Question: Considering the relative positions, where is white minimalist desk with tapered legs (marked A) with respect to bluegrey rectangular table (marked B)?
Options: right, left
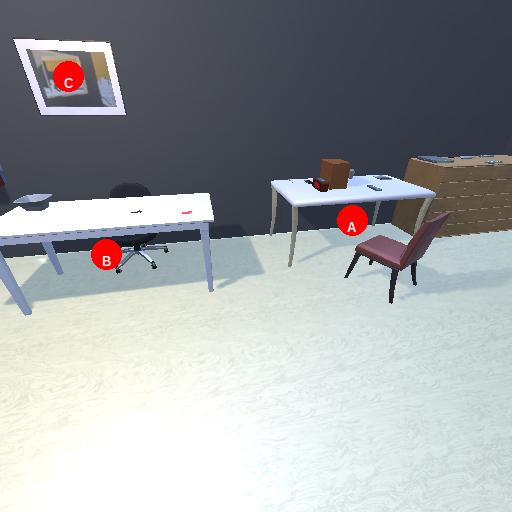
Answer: right